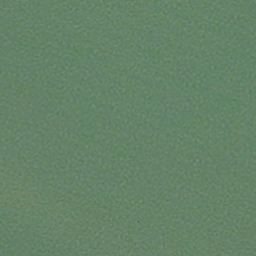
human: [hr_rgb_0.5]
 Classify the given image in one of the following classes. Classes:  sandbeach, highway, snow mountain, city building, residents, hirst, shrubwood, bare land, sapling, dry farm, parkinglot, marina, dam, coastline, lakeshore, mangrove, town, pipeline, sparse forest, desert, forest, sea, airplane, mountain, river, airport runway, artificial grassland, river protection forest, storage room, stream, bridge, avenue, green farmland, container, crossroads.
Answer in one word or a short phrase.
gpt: sea